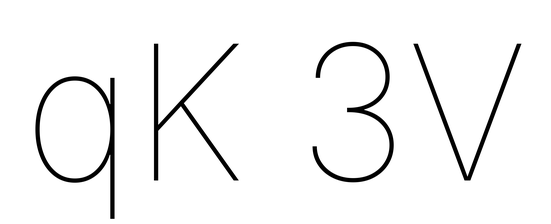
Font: Inter_Thin